Aerial crown-view tile of a tropical tree (Barro Colorado Island, Panama), acquired 20240716:
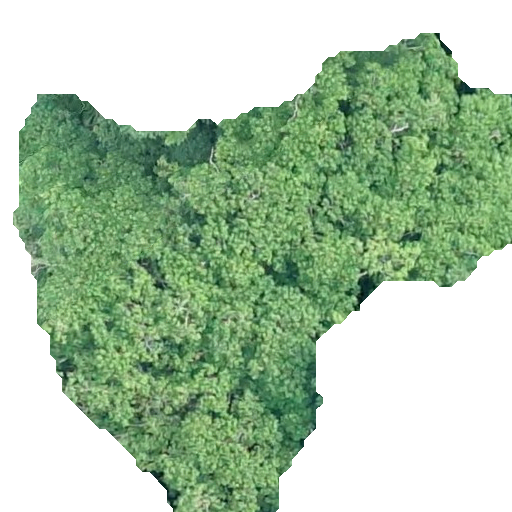
Species: Hura crepitans
GBIF accepted scientific name: Hura crepitans
Crown area: 232.969 m²